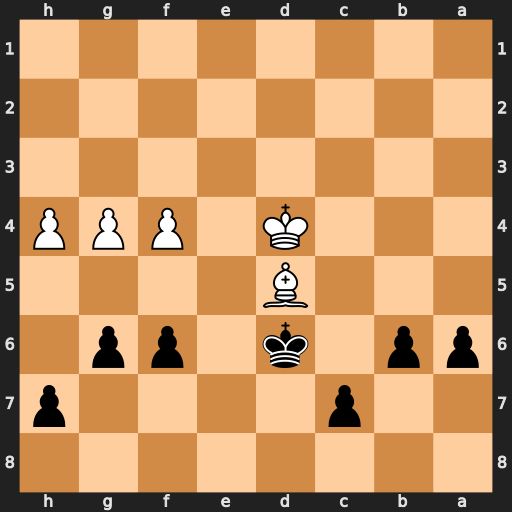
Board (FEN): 8/2p4p/pp1k1pp1/3B4/3K1PPP/8/8/8
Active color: b
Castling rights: -
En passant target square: -
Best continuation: c5+ Ke4 f5+ gxf5 gxf5+ Kd3 Kxd5